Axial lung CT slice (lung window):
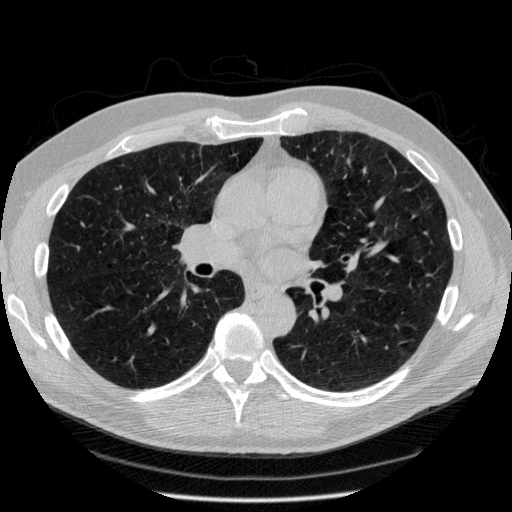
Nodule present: no